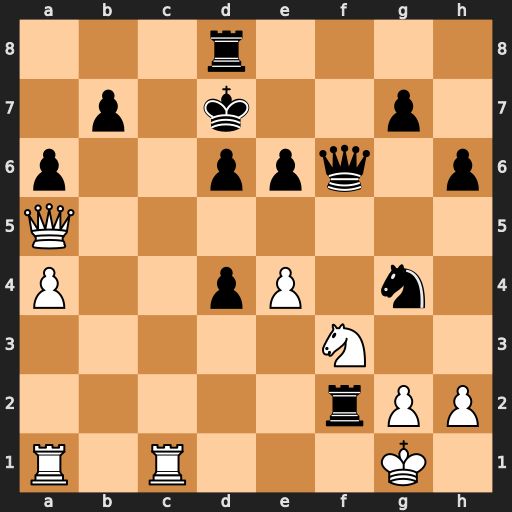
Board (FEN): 3r4/1p1k2p1/p2ppq1p/Q7/P2pP1n1/5N2/5rPP/R1R3K1
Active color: w
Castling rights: -
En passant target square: -
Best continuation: Rc7+ Ke8 Qh5+ g6 Qxg4